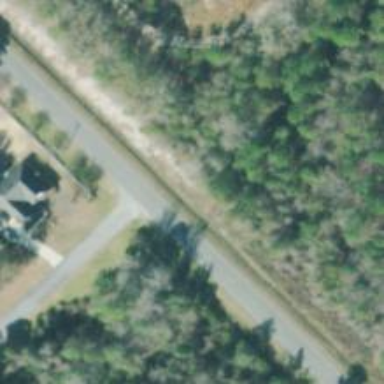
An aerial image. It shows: Abandoned railway running parallel to tertiary road.